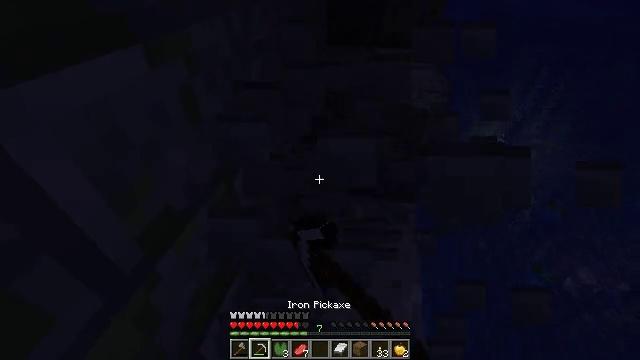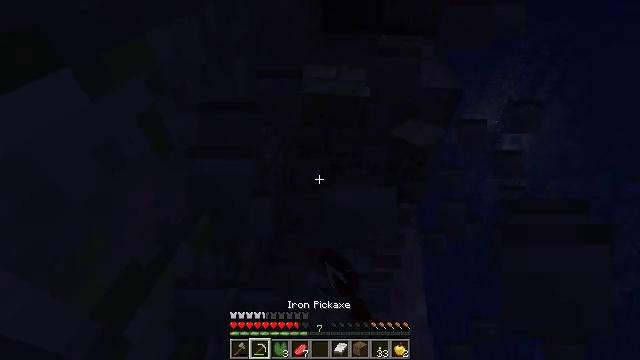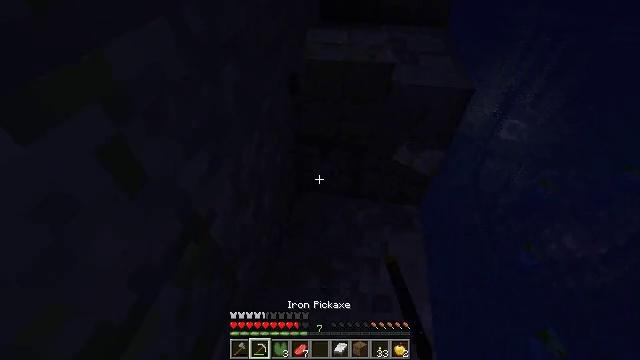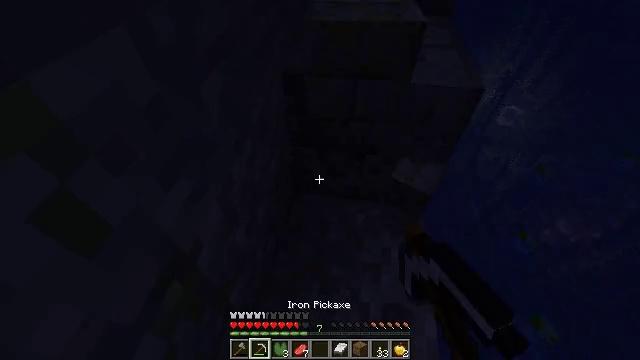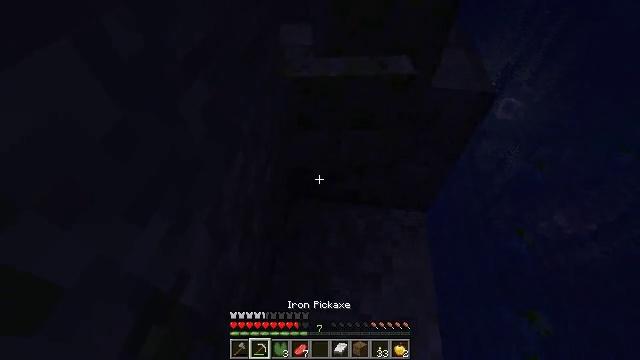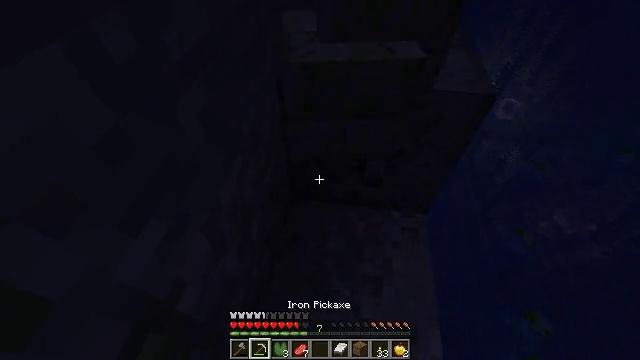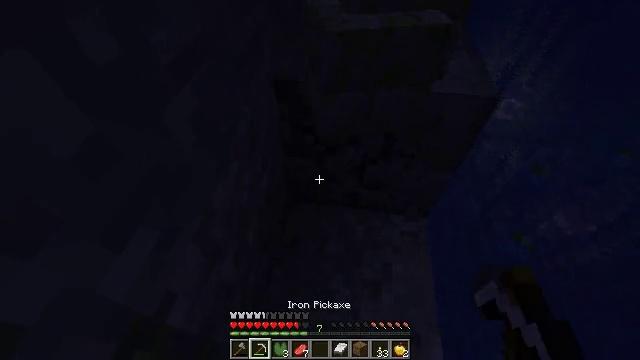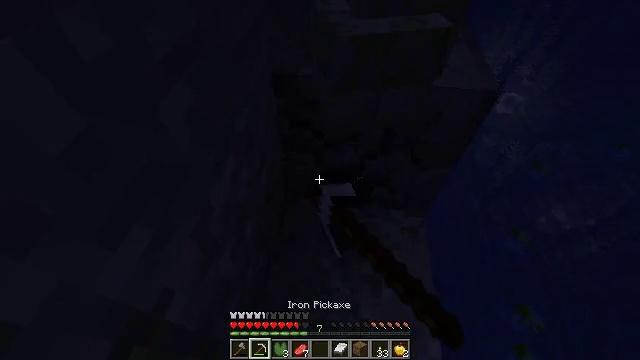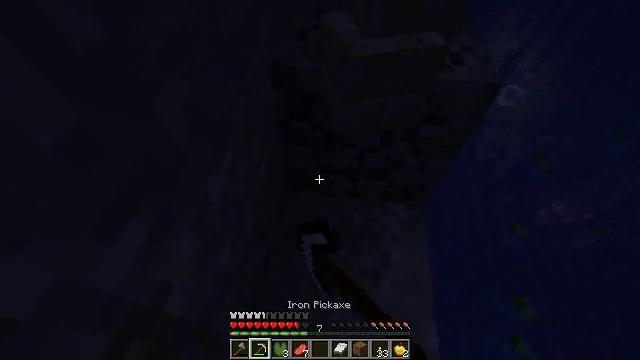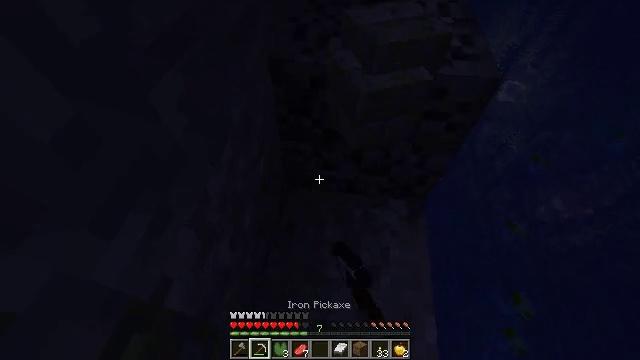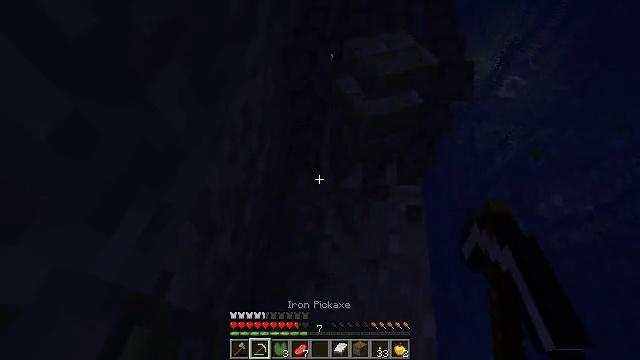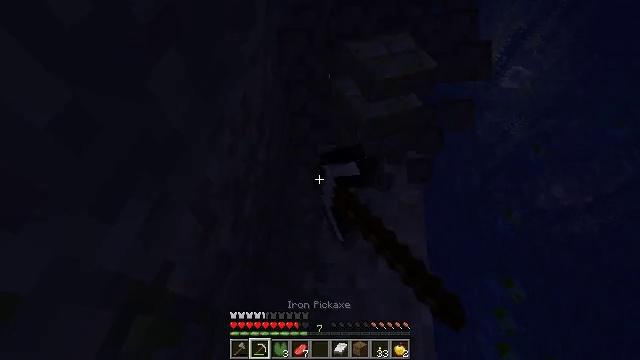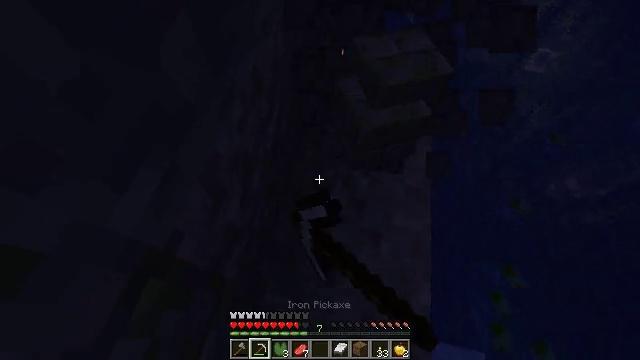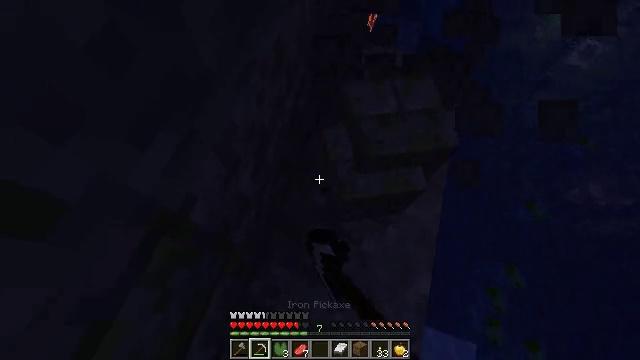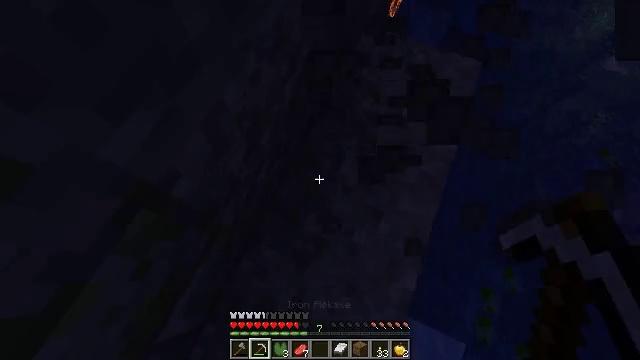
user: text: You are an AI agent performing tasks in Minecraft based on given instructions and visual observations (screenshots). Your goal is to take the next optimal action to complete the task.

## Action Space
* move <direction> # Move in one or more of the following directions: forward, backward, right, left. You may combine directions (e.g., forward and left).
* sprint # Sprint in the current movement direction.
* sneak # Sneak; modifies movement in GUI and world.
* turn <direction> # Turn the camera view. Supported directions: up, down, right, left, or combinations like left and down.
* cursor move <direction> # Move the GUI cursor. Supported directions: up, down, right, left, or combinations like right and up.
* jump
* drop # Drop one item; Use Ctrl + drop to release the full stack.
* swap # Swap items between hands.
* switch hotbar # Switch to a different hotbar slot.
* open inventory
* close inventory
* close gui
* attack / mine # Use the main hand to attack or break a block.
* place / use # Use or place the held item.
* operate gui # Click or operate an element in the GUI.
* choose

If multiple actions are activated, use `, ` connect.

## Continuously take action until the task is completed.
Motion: motion action
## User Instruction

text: Mine the cracked stone bricks.
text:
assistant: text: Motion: move forward, turn right and down, attack / mine
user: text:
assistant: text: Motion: move forward, turn down, attack / mine
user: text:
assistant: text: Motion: turn right and down, attack / mine
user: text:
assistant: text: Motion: turn down, attack / mine
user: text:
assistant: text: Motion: attack / mine
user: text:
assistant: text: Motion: attack / mine
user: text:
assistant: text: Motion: turn down, attack / mine
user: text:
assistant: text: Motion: turn down, attack / mine
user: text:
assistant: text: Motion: attack / mine
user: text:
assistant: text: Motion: attack / mine
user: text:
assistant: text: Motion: turn down, attack / mine
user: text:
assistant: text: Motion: turn left and down, attack / mine
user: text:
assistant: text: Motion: turn left and down, attack / mine
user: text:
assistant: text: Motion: move right, turn left and down, attack / mine
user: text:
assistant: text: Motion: attack / mine